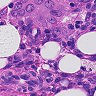
Metastatic tissue present: yes